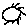
Label: sun